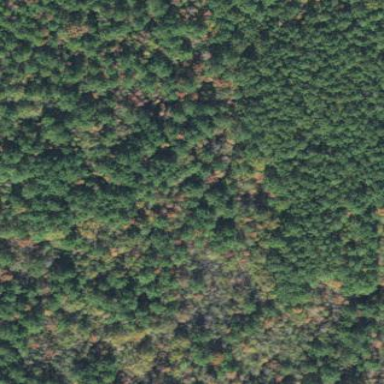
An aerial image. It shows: Forest area.